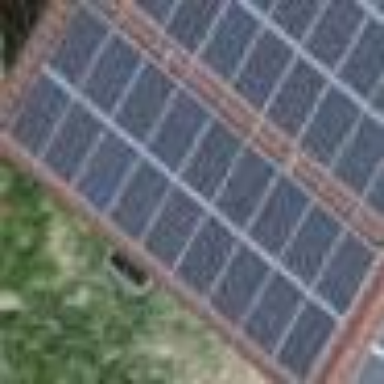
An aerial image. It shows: Solar power generator with photovoltaic panels.